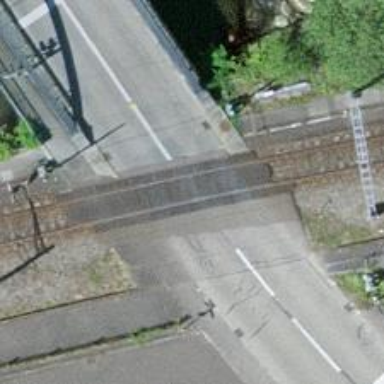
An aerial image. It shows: Level crossing along the railway.